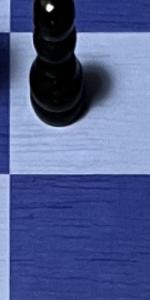
Label: Empty